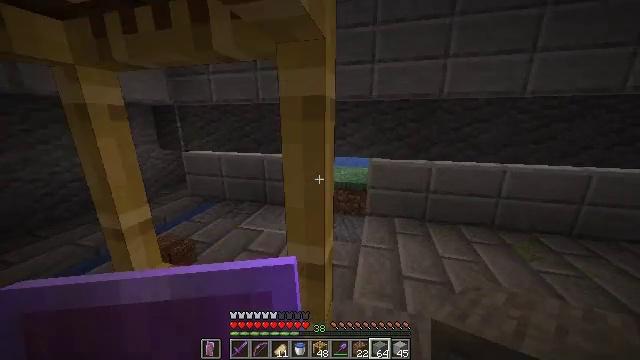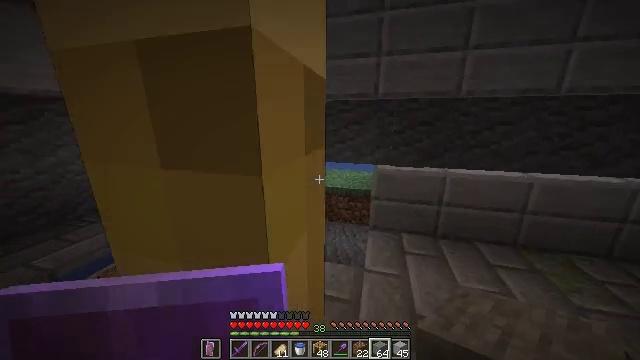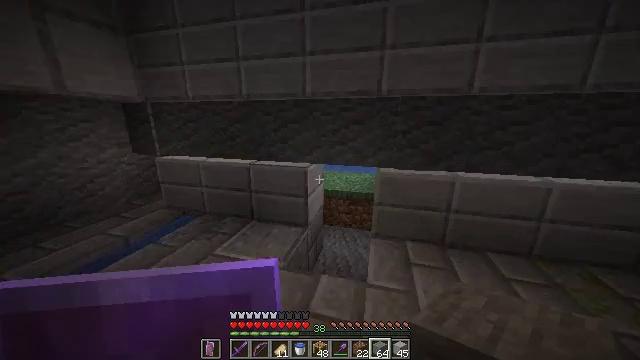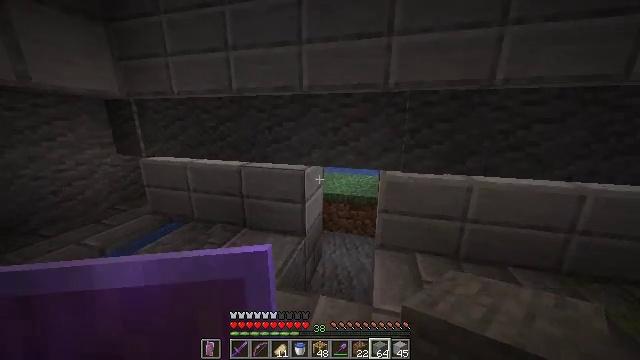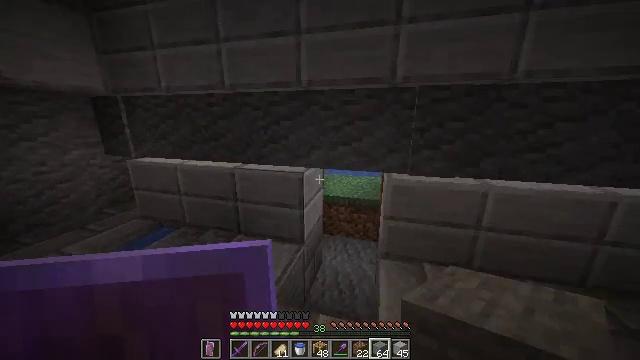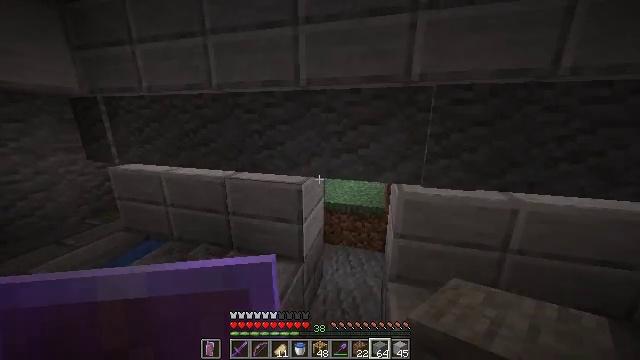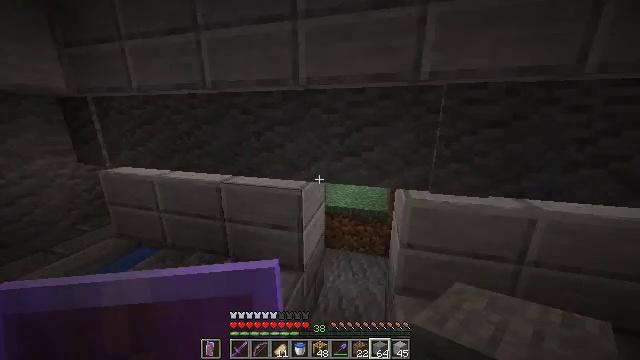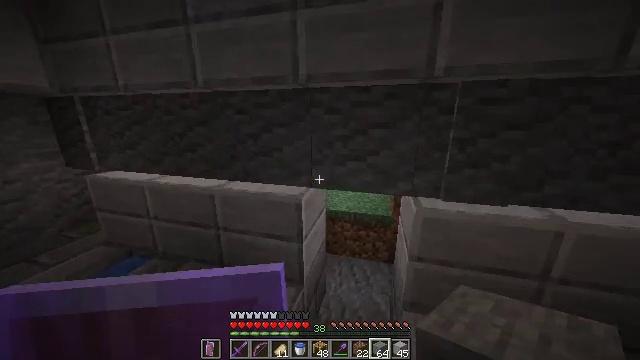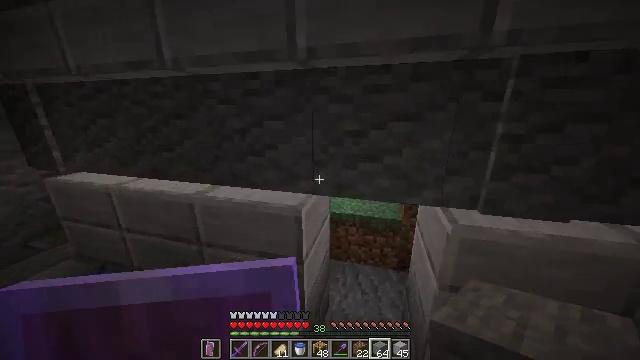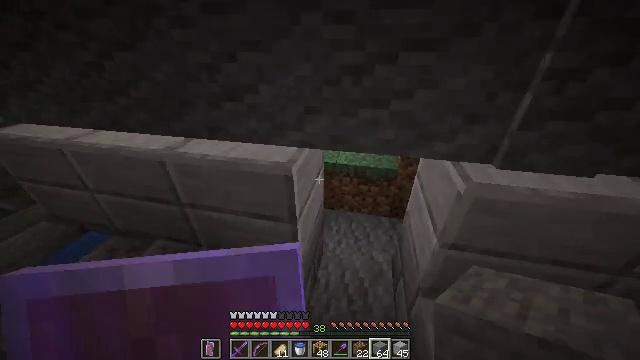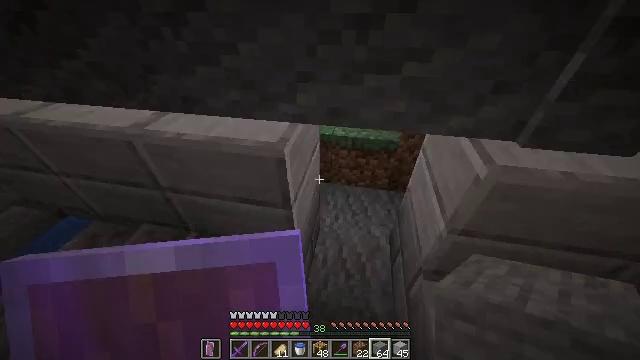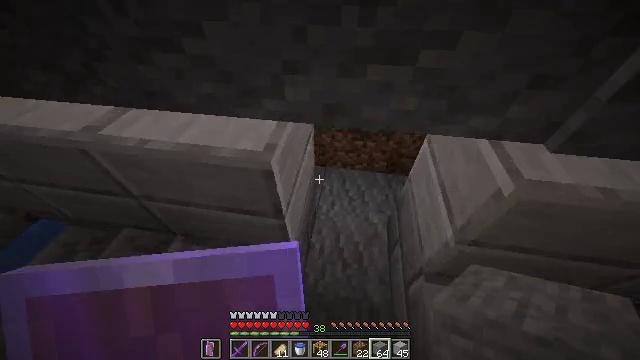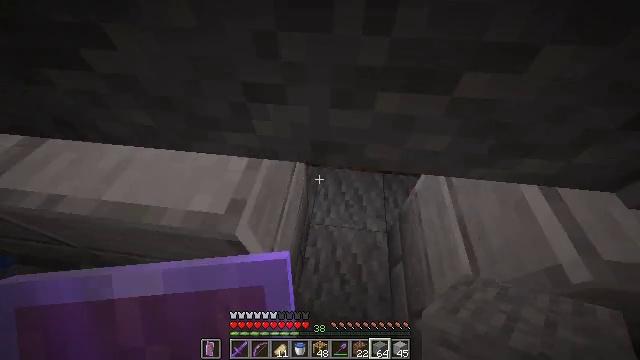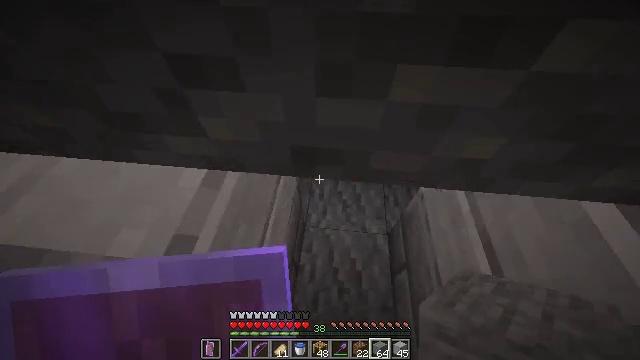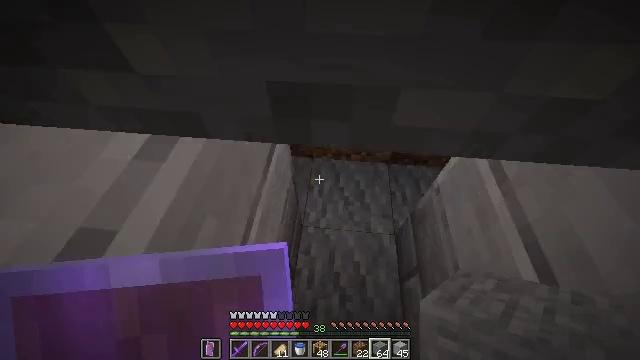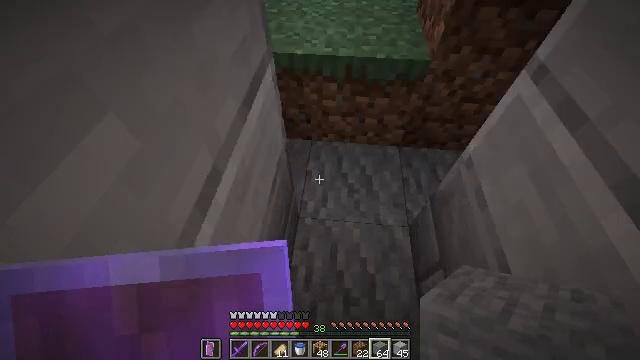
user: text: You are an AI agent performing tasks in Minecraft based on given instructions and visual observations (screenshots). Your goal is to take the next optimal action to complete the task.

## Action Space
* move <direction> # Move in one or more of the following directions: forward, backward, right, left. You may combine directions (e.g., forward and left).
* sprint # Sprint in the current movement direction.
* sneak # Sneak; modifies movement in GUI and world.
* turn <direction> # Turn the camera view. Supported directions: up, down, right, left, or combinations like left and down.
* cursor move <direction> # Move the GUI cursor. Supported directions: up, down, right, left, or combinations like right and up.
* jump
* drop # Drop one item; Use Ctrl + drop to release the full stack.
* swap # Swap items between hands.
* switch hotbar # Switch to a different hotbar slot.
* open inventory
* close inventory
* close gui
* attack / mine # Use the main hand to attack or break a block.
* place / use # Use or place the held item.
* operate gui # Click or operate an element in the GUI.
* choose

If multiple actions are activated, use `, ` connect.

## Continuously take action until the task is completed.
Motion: motion action
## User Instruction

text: Make a smooth stone slab using the crafting table.
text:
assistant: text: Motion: move forward, sprint
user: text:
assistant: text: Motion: move forward, sprint
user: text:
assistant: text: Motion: move forward, sprint
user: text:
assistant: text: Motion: move forward, sprint
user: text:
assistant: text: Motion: move forward, sprint
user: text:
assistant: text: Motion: move forward, sprint
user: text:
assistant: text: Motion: move forward, sprint
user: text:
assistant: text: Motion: move forward, sprint, turn down
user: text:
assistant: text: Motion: move forward, sprint, turn right and down
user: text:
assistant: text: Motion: move forward, sprint, turn right and down
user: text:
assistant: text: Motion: move forward, sprint, turn right and down
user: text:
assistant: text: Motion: move forward, sprint, turn right and down
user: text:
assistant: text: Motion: move forward, sprint, turn right and down
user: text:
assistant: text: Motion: move forward, sprint
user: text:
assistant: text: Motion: move forward, sprint
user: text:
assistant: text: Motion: move forward, sprint
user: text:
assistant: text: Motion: move forward, sprint
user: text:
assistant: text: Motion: move forward, sprint
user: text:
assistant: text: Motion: move forward and move right, sprint, turn up
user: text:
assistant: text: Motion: move forward and move right, sprint, turn left and up
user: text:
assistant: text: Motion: move forward and move right, sprint, turn left and up
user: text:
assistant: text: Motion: move forward and move right, sprint, turn left and up
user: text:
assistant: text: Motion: move forward, sprint, turn left and up
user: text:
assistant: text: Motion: move forward, turn left and up
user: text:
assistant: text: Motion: move forward, turn left
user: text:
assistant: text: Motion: no_op
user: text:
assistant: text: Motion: no_op
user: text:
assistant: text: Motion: no_op
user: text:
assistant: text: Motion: turn right
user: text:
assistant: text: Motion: turn right and up